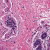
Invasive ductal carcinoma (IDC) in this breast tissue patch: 0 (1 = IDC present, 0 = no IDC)